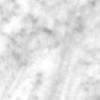
Label: no_change